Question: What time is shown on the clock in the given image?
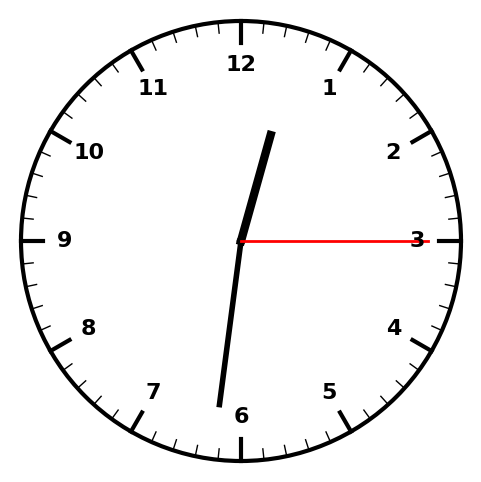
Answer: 12:31:15